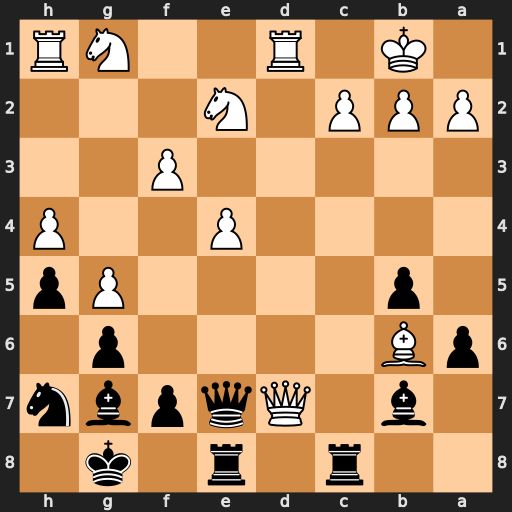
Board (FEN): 2r1r1k1/1b1Qqpbn/pB4p1/1p4Pp/4P2P/5P2/PPP1N3/1K1R2NR
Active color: b
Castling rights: -
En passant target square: -
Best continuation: Bxe4 Qxe7 Bxc2+ Ka1 Rxe7